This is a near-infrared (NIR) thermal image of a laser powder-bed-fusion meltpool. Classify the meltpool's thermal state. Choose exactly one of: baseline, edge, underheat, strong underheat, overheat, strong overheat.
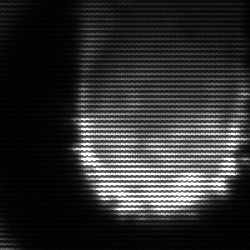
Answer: baseline